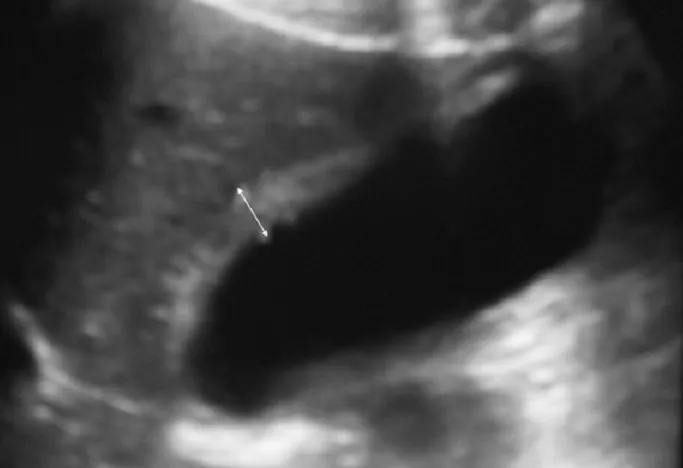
Ultrasound examination showing deformed gallbladder with a localized thickening in its wall.
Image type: radiology (ultrasound)